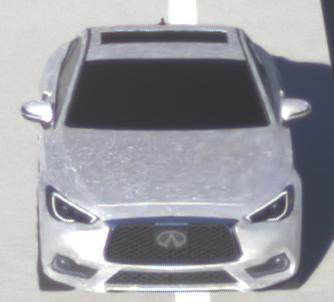
Make: Infiniti
Model: Q60 2.0t
Detailed model: Q60 (V37)
Model produced from: 2016/10
Model produced until: 2018/08
Doors: 2
Color: white
Road condition: dry road
Daytime: sunrise or sunset
Contrast: medium contrast